Question: I have a 'UIScrollView' which has two pages and only scroll horizontally.
The scrolling and paging is controlled using a 'UIPageControl'. I have placed a 'UIImageView' on the scrollView which contains an image of an iPhone (shown in red in the image below) that says inside page 1.
I wanted to animate the 'UIImageView' to rotate and change its position as shown in the image when the user scrolls from page-1 to page-2. Also the animation should ideally rotate back when the user is scrolling back from page-2 to page-1.

The animation or movement of the 'UIImageView' is based on how much the user is scrolling horizontally and not based on time.
How can I rotate the 'UIImageView' back and forth based on the scroll position of the 'UIScrollView'?
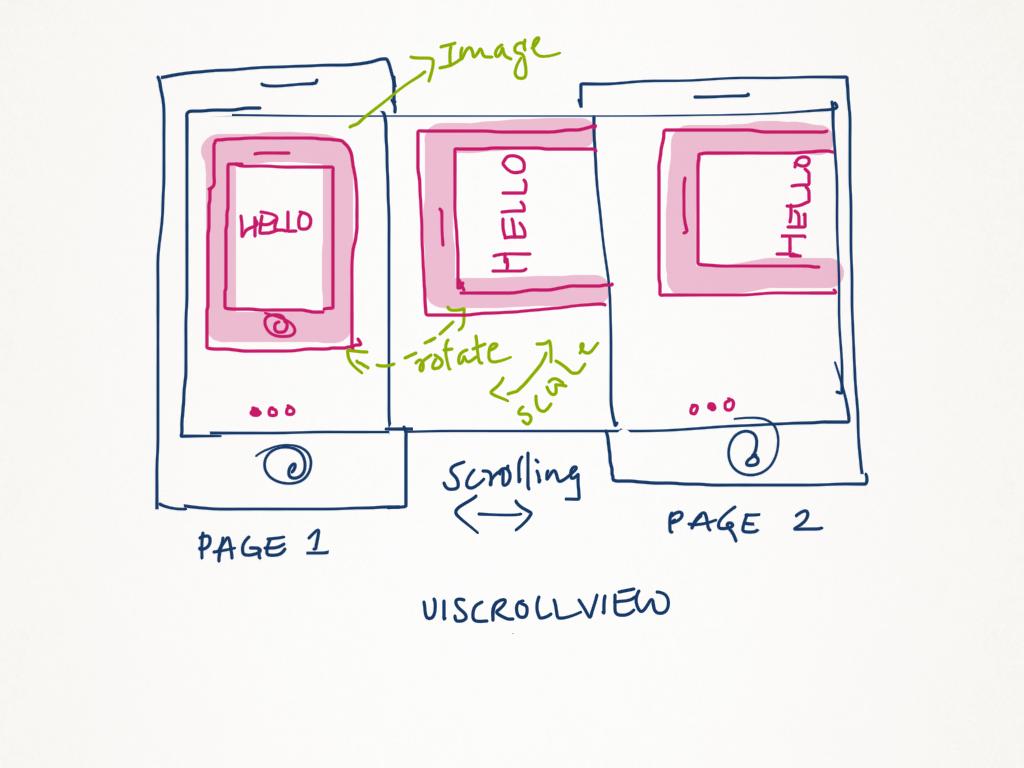
Answer: Set a delegate for your scroll view. Probably you want your view controller to be the delegate. You need to add 'UIScrollViewDelegate' to its list of protocols.
Then, in the delegate, implement 'scrollViewDidScroll:'. In 'scrollViewDidScroll:', look at the scroll view's 'contentOffset'. Based on the 'contentOffset', set the image view's 'transform' and 'center' to rotate and move it where you want.